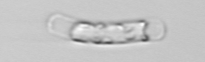
Label: Guinardia_striata